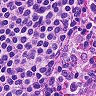
Metastatic tissue present: no